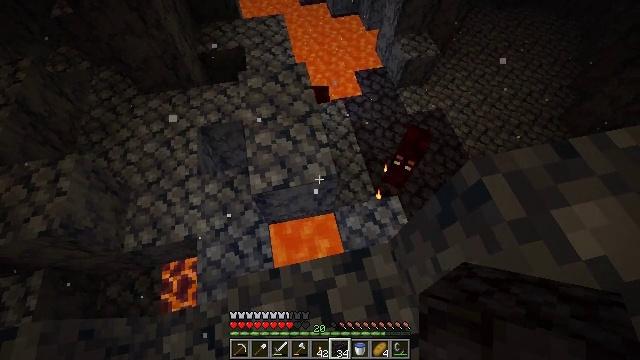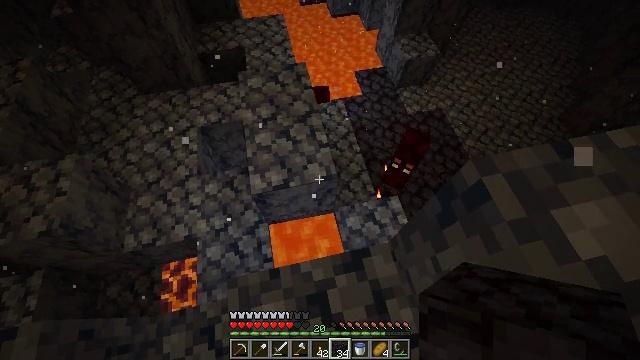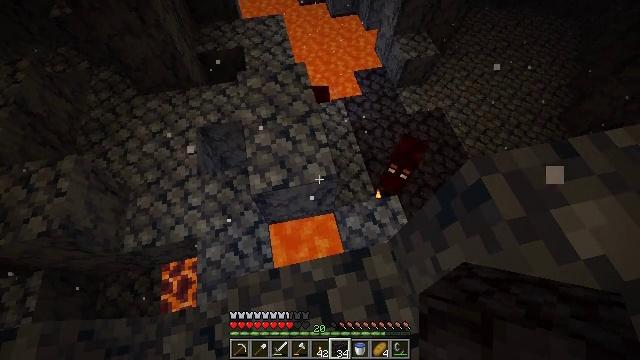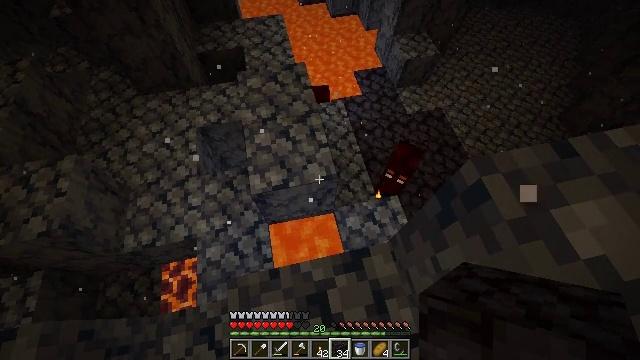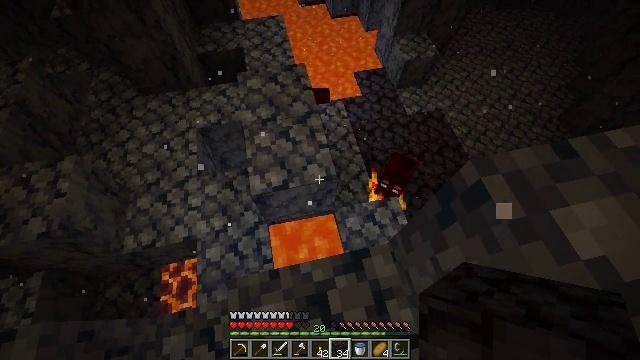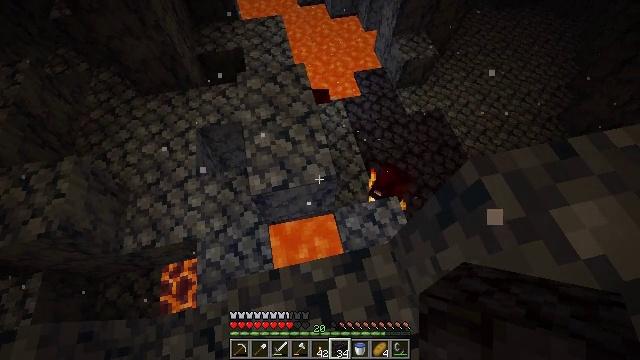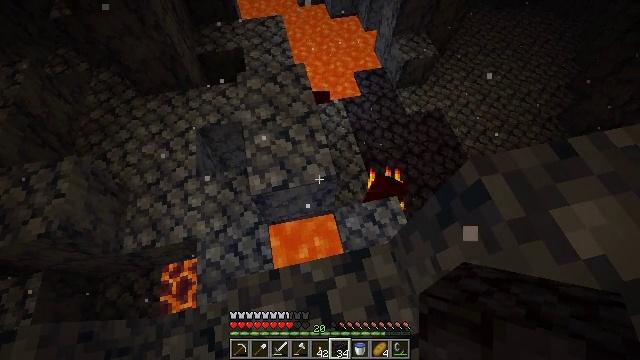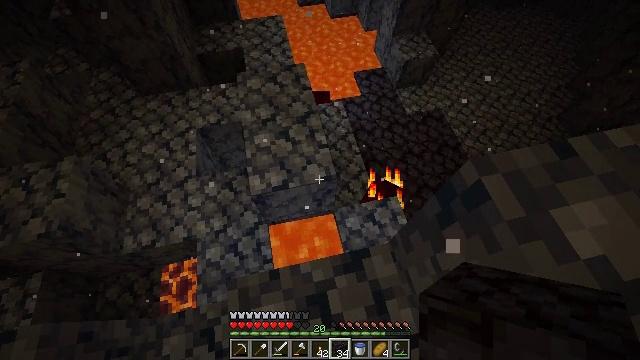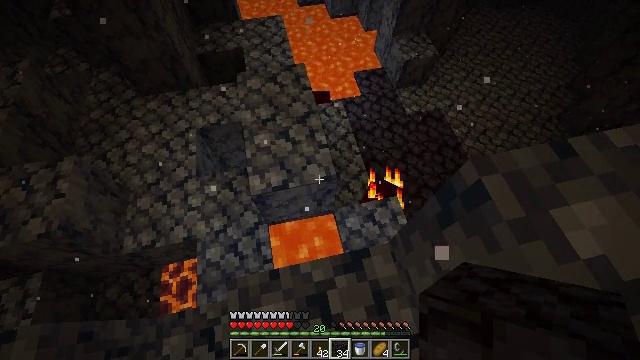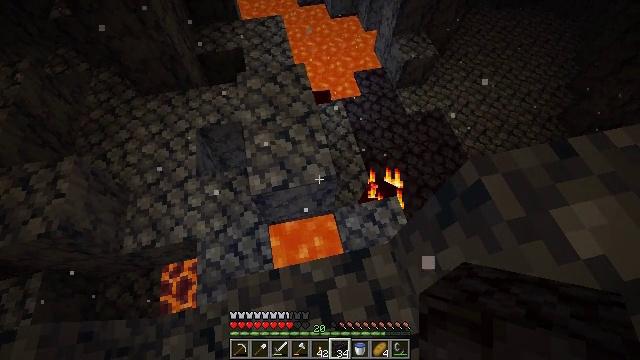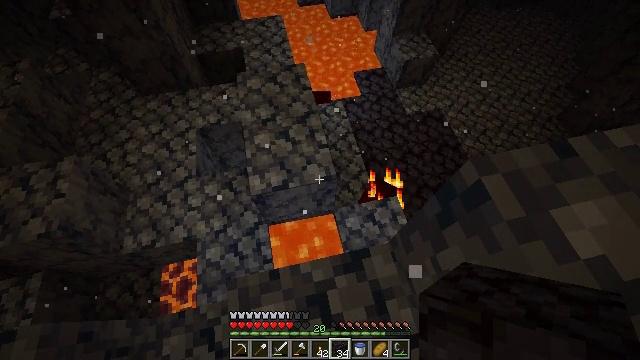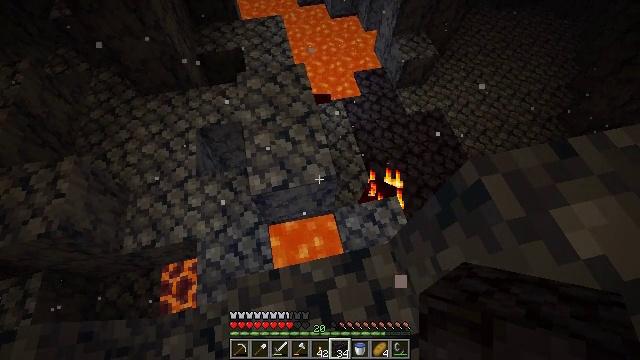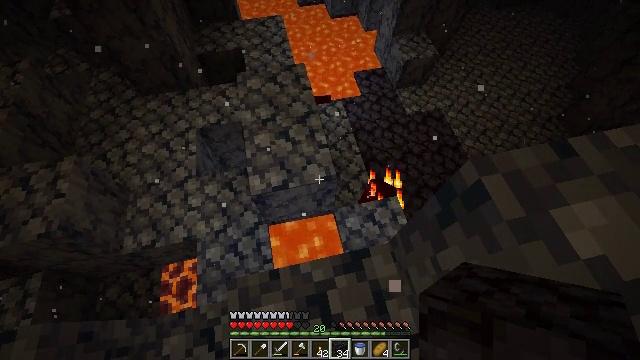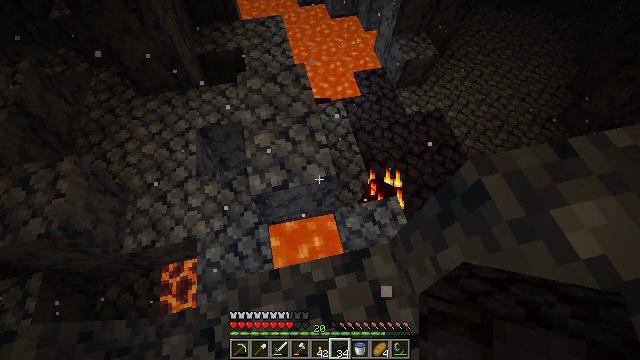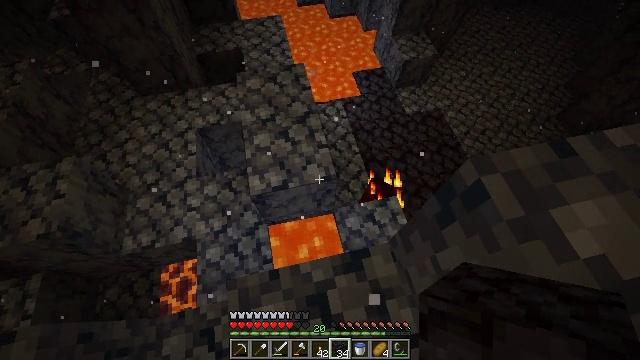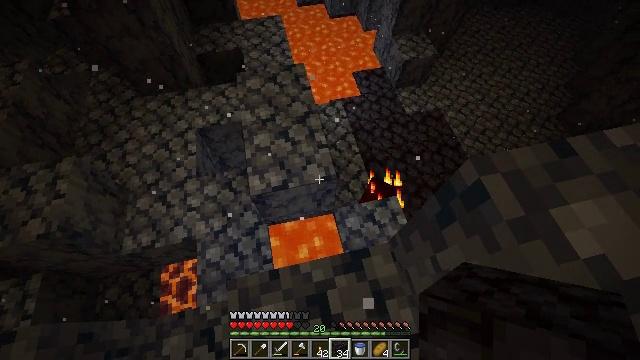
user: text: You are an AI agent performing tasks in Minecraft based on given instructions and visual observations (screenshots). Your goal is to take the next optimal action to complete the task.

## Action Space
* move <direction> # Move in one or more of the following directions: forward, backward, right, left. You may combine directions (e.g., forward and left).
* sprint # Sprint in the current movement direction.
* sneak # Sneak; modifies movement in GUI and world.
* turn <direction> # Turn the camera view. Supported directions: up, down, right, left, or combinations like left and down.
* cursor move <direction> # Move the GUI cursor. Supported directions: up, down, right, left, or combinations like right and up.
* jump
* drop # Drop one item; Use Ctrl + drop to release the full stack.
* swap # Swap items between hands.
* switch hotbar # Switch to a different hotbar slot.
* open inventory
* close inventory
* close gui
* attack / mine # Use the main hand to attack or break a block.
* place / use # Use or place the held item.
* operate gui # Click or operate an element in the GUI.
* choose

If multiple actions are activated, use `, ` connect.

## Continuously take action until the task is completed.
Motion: motion action
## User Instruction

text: Hunt the magma cube.
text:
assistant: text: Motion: no_op
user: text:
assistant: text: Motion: no_op
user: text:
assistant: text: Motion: no_op
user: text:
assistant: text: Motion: no_op
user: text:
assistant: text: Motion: no_op
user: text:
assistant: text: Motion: no_op
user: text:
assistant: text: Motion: no_op
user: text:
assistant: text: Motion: no_op
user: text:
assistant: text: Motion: no_op
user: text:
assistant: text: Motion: no_op
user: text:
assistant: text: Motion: no_op
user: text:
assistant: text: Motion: no_op
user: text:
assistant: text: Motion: no_op
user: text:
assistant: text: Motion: no_op
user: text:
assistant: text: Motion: no_op
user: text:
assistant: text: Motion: no_op
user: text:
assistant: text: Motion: no_op
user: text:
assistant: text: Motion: no_op
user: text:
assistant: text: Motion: no_op
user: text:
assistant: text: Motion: no_op
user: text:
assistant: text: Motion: no_op
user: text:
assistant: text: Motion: no_op
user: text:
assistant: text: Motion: no_op
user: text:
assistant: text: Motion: no_op
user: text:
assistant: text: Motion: no_op
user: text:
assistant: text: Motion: no_op
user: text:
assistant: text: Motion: no_op
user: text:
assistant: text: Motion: no_op
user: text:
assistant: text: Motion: no_op
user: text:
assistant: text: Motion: move right